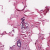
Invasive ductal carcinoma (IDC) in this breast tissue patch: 0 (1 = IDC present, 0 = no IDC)